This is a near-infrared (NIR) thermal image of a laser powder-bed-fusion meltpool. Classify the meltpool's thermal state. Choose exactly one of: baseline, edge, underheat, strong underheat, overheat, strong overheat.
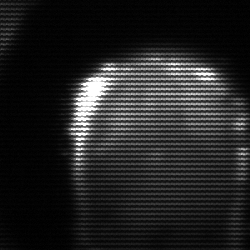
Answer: baseline